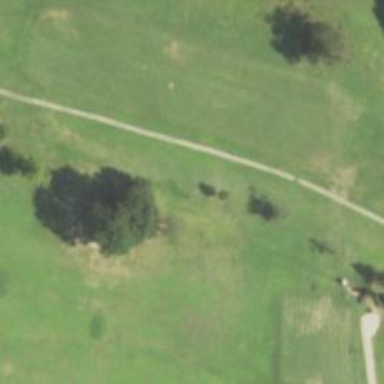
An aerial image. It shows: Grassy area designated as golf fairway.